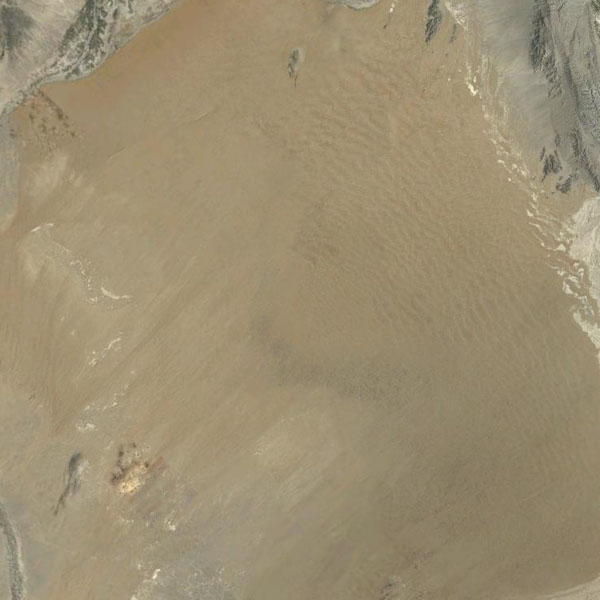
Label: Desert